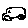
Label: car